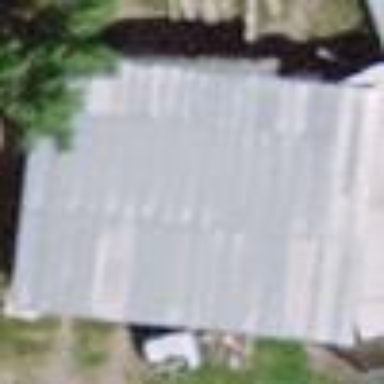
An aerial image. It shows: View of roof of building.